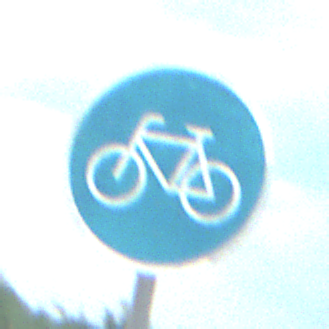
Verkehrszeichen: Radweg
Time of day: MorningAfternoon
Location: Outdoor (Nature)
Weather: PartlyCloudy
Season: NotSpecified
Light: Natural